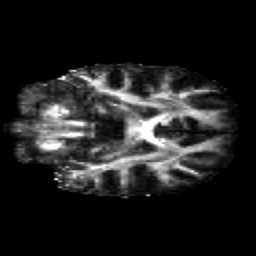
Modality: FA
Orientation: coronal
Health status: healthy
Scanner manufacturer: siemens
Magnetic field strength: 3 T
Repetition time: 12 s
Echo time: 0.092 s